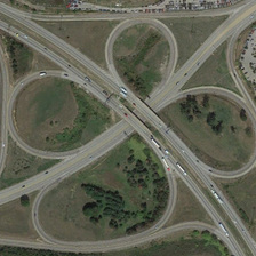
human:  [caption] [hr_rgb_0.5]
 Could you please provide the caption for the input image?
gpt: The brush looks very vivid.

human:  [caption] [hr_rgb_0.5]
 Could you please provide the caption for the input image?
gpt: The brush looks very vivid.

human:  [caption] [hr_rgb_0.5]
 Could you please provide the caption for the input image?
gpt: The brush looks very energetic.

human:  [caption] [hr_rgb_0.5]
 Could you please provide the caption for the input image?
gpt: The brush looks very vivid.

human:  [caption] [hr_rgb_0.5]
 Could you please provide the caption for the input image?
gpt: The brush looks very vivid.